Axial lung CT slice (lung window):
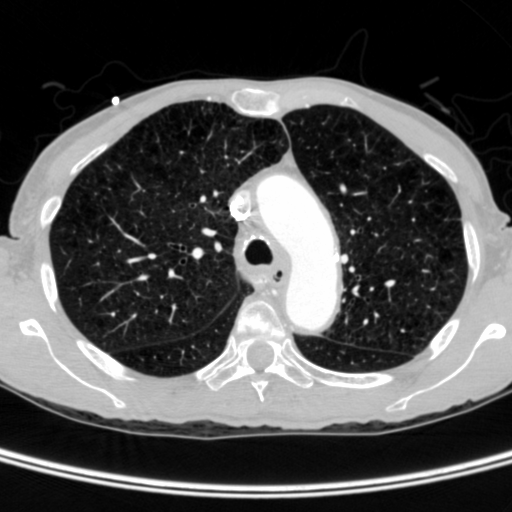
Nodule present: no